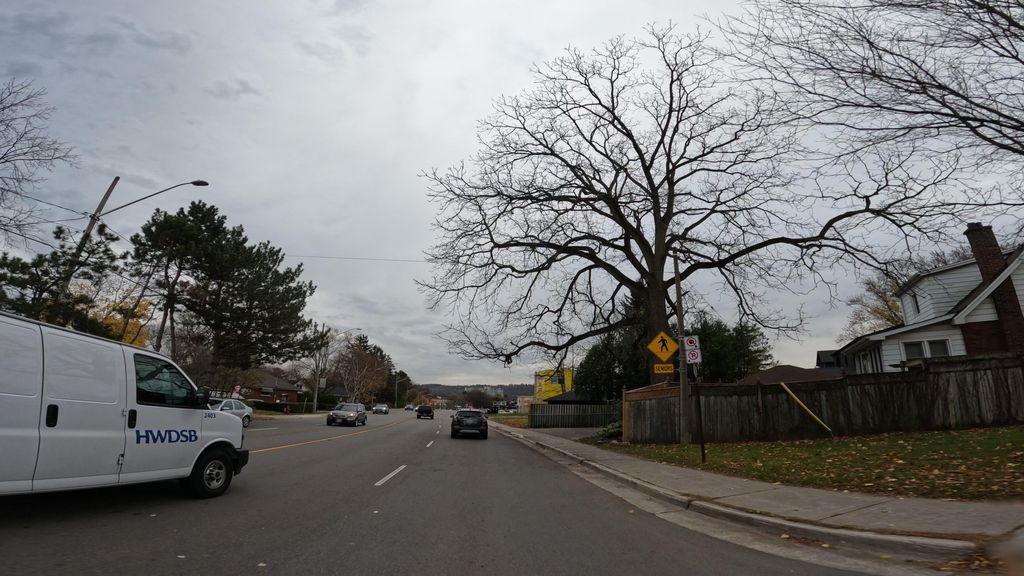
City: hamilton